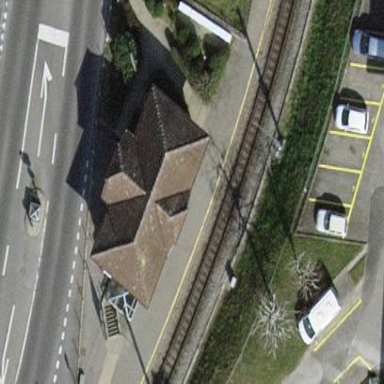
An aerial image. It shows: Train station building.